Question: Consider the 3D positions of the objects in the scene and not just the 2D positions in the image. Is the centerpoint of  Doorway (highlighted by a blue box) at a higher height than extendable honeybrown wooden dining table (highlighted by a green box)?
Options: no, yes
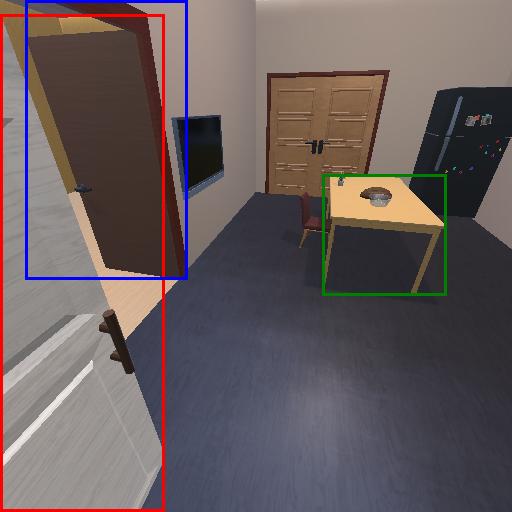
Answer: no